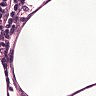
Metastatic tissue present: no